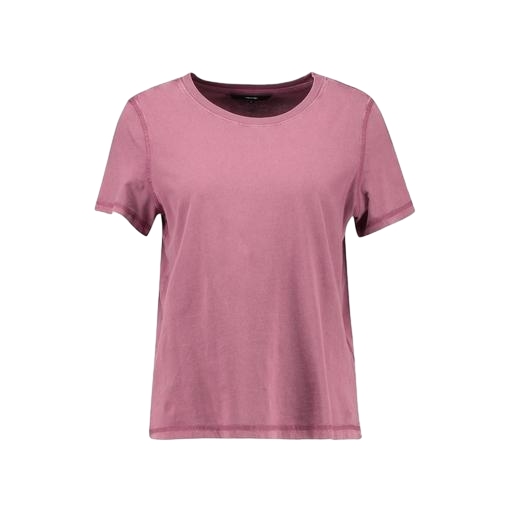
purple swing t-shirt only macy, pink boyfriend t-shirt, boxy fit t-shirt, white background